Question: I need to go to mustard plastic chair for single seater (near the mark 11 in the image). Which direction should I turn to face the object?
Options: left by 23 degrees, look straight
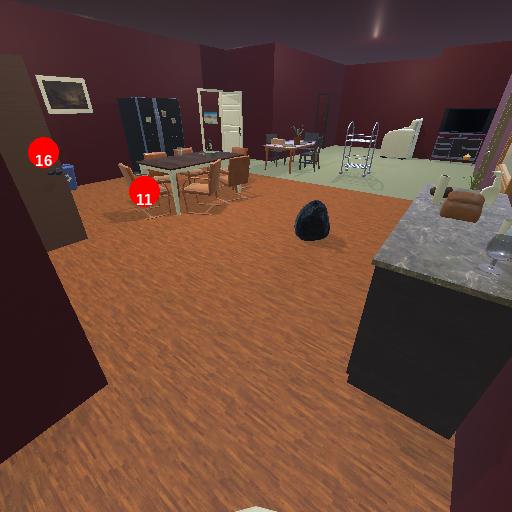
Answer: left by 23 degrees